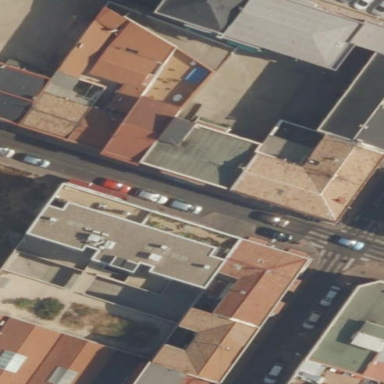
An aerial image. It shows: View of apartment building.